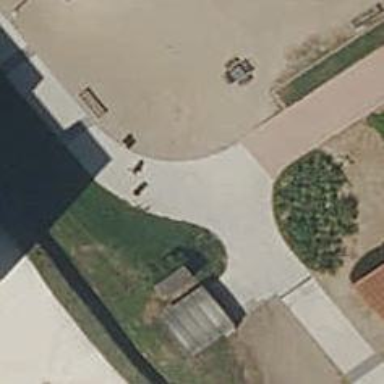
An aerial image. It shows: Footway surfaced with paving stones.